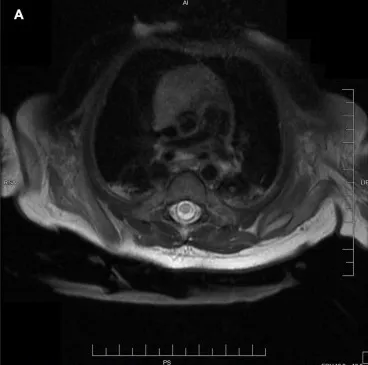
(A) Transaxial T2 sequence: MRI of cervical spine revealed cystic myelomalacia involving mid and lower upper thoracic spinal cord between inferior C4 and T1 levels at age 1 month.
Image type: radiology (mri)